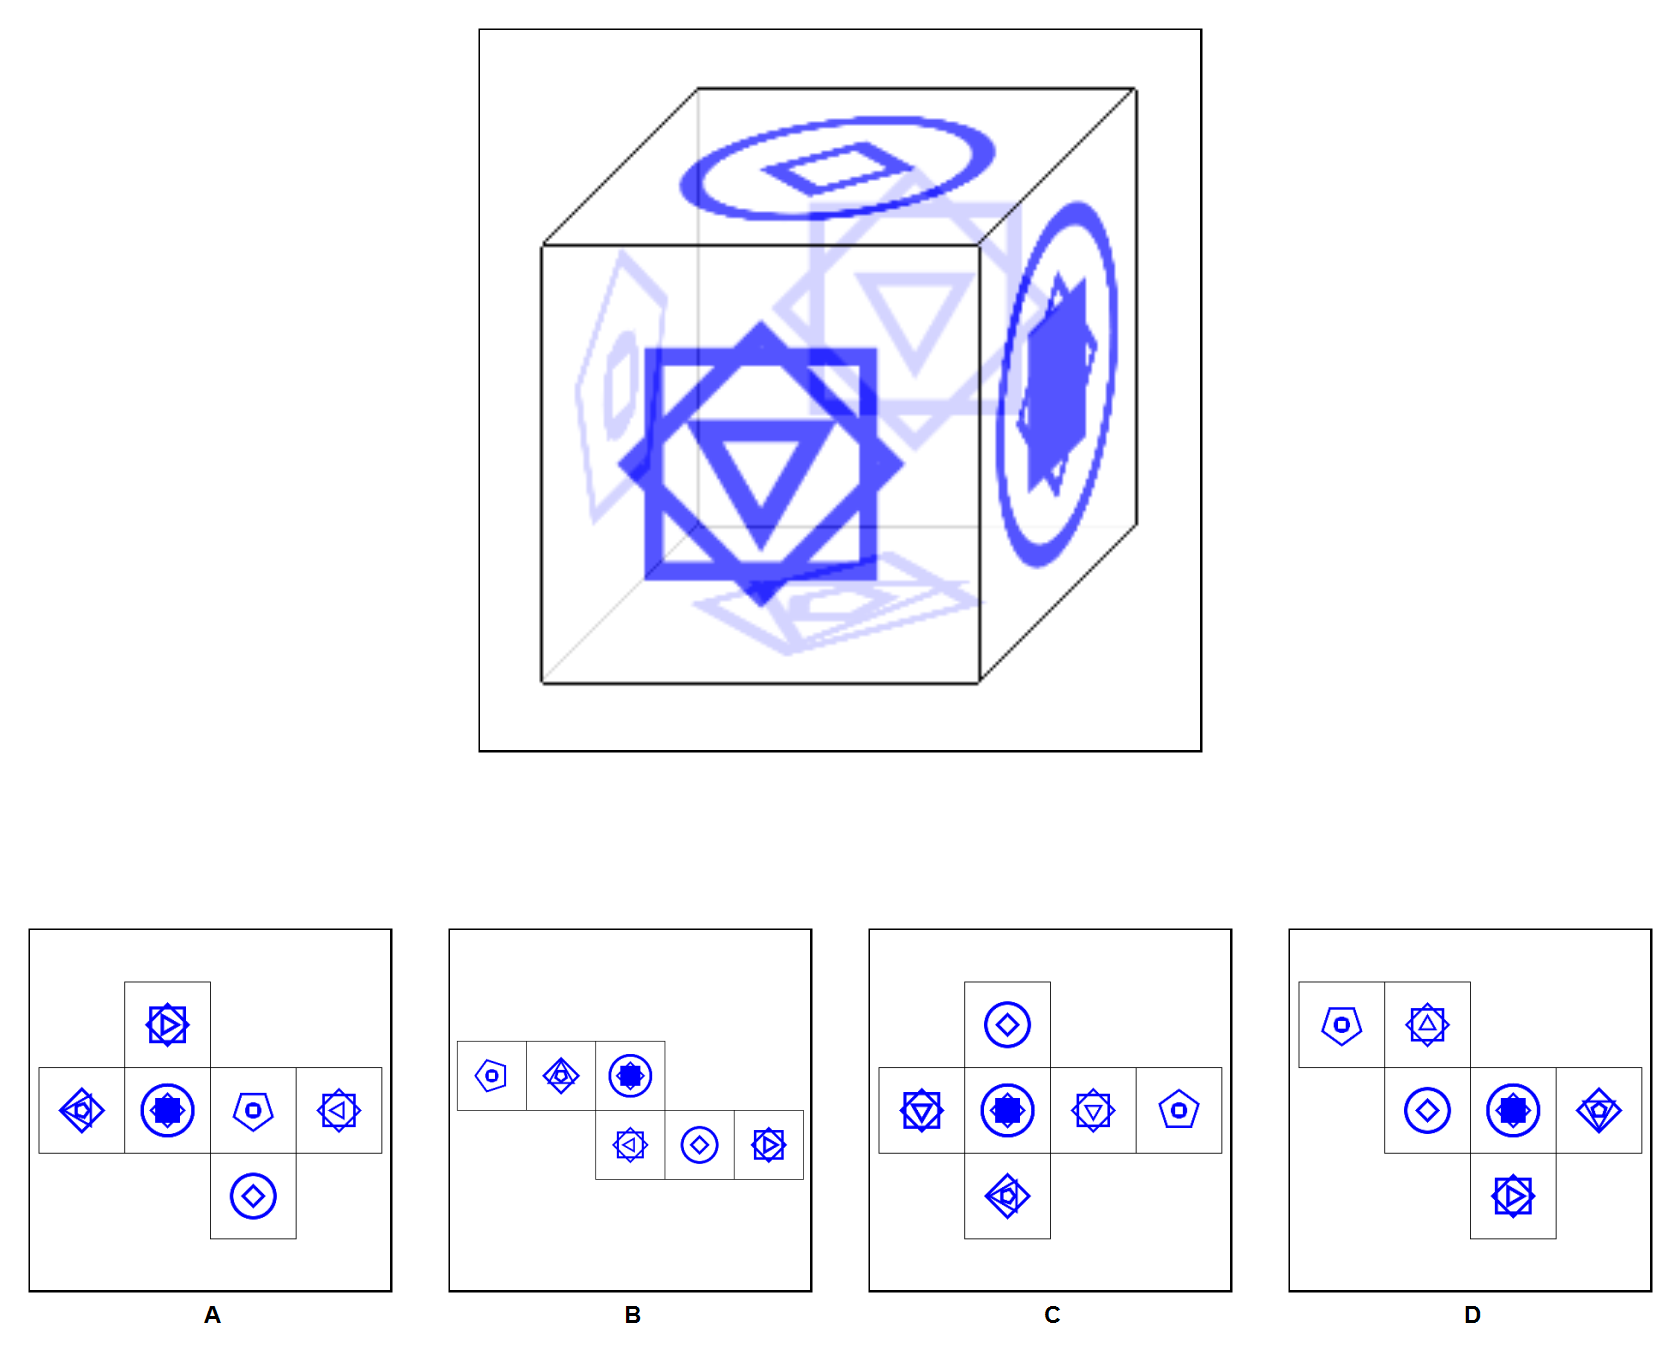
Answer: A